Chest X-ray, AP view. Patient: 61 years old, sex F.
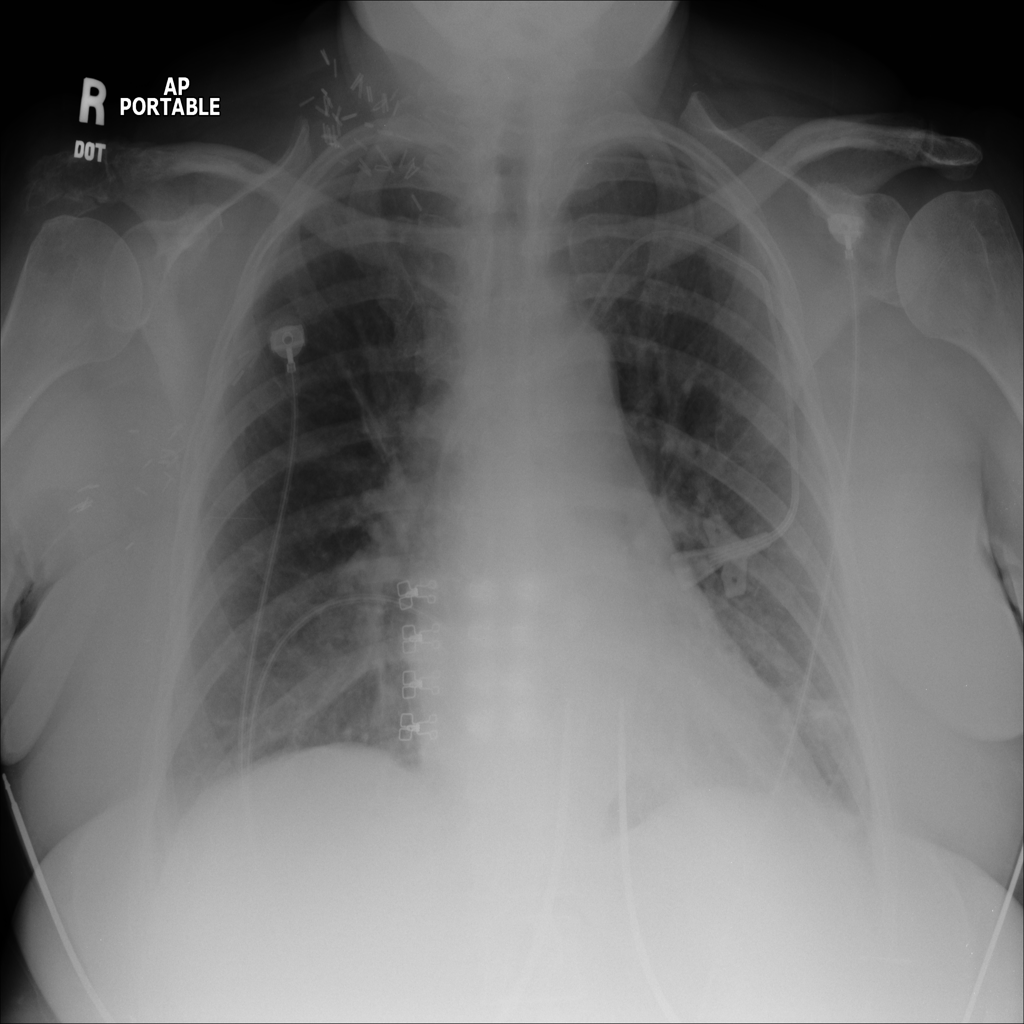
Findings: Cardiomegaly, Effusion